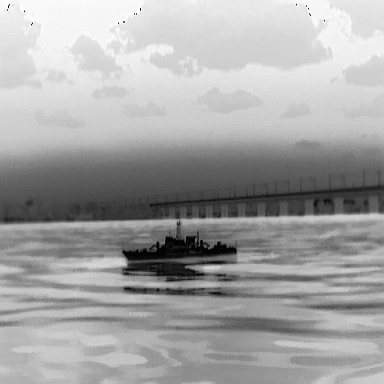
There is a warship in the infrared image.